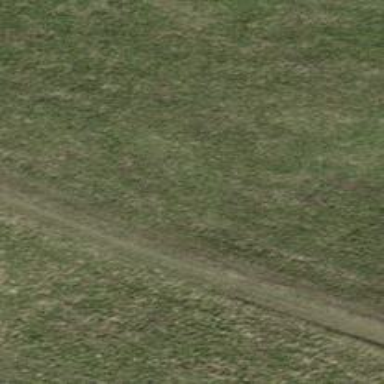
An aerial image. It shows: Grassy track road with grade 4 track type.